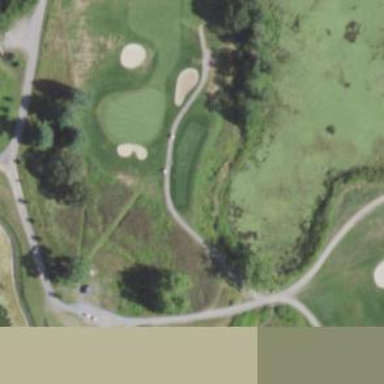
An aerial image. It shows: Path for both road and golf.